Question: I am trying to learn and understand the capabilities of UI-router with Angular 1.3.15.
I am trying to set up an application which has many views that have a header and footer directive. It also has a smaller number of views that do not need this setup, with the loaded view taking up the entire page.
Therefore, it seems I should handle this divergence "one level down", as in my diagram below. In the past, I have worked on ui-router apps with the index.html coded with the header/footer directives and a single ui-view for the other pages to load into. This time I am trying to get it correct form the start. Opinions and advice welcome.

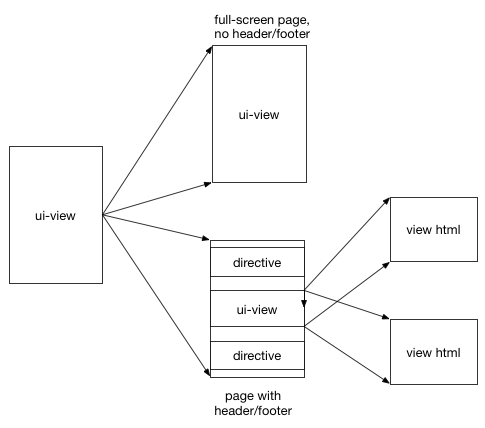
Answer: I'm not sure what you want to know.
Yeah, you should handle the difference in templates the way you suggested: the root template should contain only the elements which appear on all states. Elements which appear on some states should go on those states templates, in the template of a parent state (if it makes sense), or in directives that you reuse in the various templates.
Instead of directives, you might want to use <URL> if your templates have some peatures in common, but the differences between them are not inside a single DOM element. For example, maybe all your pages have a small toolbar on top that always has some buttons, but other buttons depend on the state you are in. You can place that constant part of the toolbar in the root template, together with a '<div ui-view="toolbar"></div>'. The states would then define a view named 'toolbar' with a template with the buttons they want to add.
You could make a directive for that toolbar with all the global buttons in its template and use '<ng-transclude>' to add the custom buttons at each state's template, but using named views seems cleaner.